八年级 · 画法几何学
下列各组图形中, $B D$ 是 $\triangle A B C$ 的高的图形是 ( )
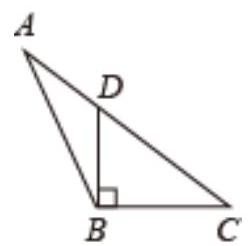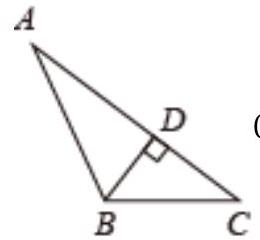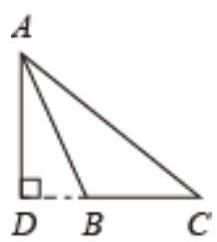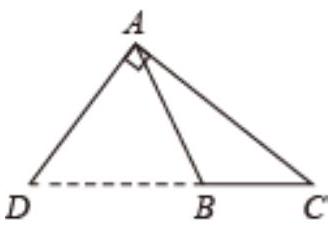

B.

C.

D.

答案: B